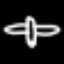
Label: airplane